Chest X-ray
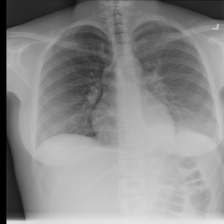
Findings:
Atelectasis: negative
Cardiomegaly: negative
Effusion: negative
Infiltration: negative
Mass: negative
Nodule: negative
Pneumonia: positive
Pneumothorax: negative
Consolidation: negative
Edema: negative
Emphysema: negative
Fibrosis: negative
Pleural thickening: negative
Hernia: negative